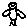
Label: bird